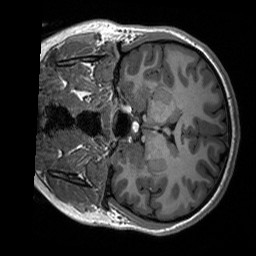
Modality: T1w
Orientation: coronal
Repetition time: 8 s
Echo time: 0.066 s